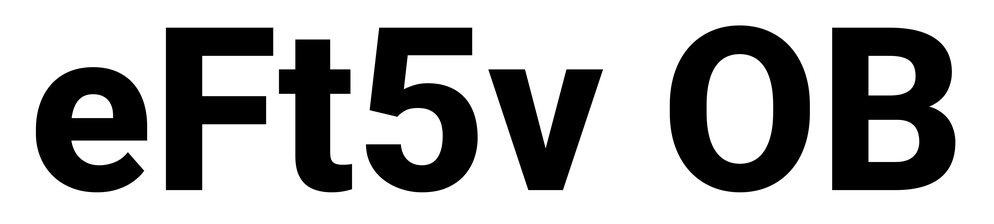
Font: Roboto_ExtraBold